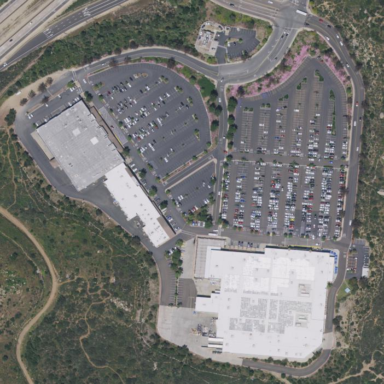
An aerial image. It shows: Retail area.